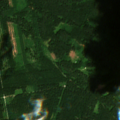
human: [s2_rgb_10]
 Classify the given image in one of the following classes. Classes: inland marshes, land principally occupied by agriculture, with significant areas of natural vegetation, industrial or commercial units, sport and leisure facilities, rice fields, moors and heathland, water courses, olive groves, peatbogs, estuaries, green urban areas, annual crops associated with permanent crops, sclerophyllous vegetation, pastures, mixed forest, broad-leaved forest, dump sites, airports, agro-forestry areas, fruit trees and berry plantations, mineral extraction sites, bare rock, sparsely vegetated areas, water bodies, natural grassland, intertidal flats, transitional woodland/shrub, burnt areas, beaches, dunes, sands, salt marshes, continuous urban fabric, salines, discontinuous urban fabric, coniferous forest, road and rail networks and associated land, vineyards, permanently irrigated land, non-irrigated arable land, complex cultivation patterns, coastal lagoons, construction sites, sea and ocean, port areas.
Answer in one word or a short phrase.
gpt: coniferous forest